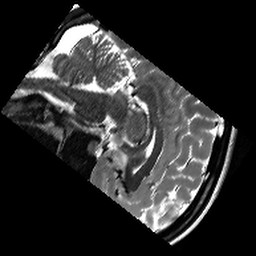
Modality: T2w
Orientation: sagittal